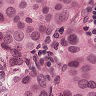
Metastatic tissue present: yes